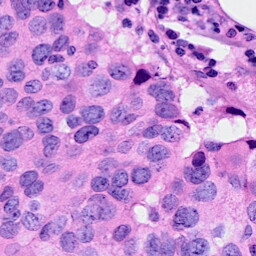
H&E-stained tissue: Breast